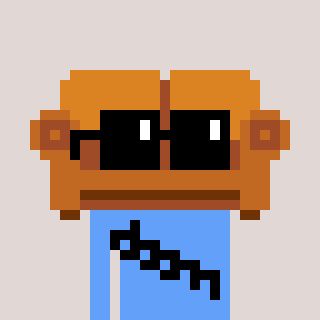
a pixel art character with square black sunglasses, a couch-shaped head and a blue-colored body on a warm background